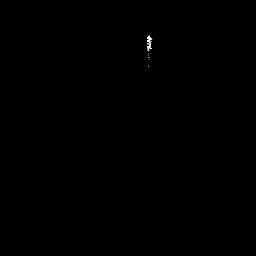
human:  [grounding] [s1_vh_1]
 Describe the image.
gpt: In the satellite image, there is  <ref>1 small ship </ref> <box>[[56, 11, 60, 23, 0]]</box> located at top.